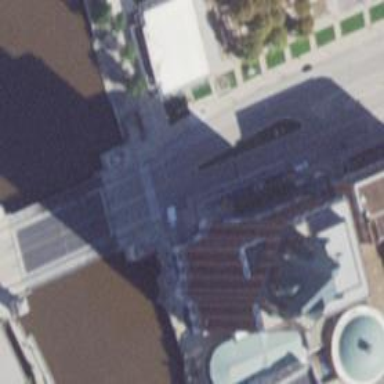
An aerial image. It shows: Movable bascule bridge on footway road.